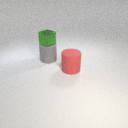
large gray rubber cylinder to the left of large red rubber cylinder